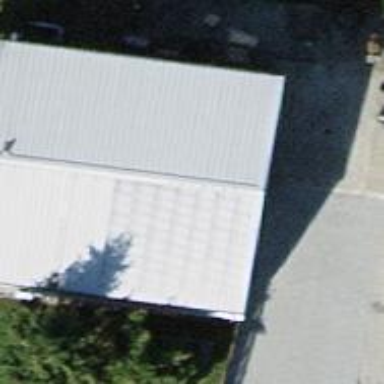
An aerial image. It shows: Car repair shop.